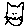
Label: cat